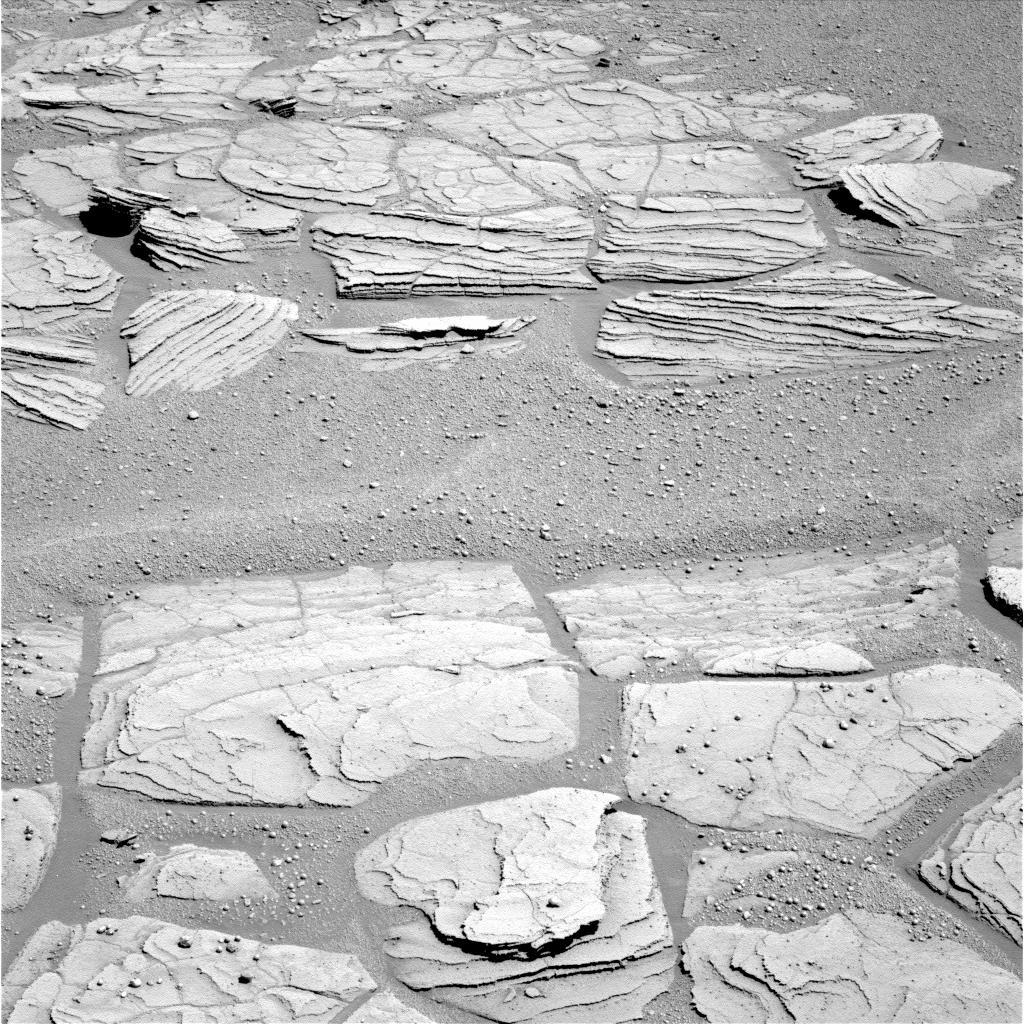
Terrain classes present: Bedrock, Gravel / Sand / Soil, Rock, Shadow